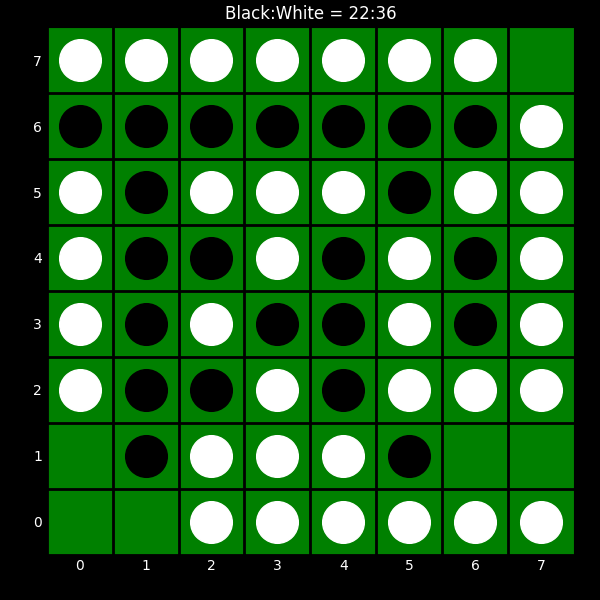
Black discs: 22
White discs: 36